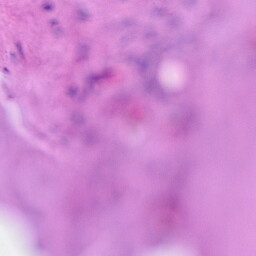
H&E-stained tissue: Breast